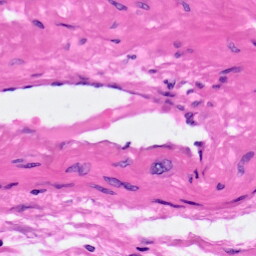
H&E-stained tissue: Pancreatic